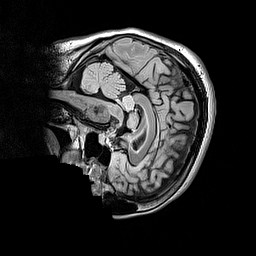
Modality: FLAIR
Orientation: sagittal
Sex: female
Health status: ill
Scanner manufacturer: siemens
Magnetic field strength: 3 T
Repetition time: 5 s
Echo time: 0.388 s